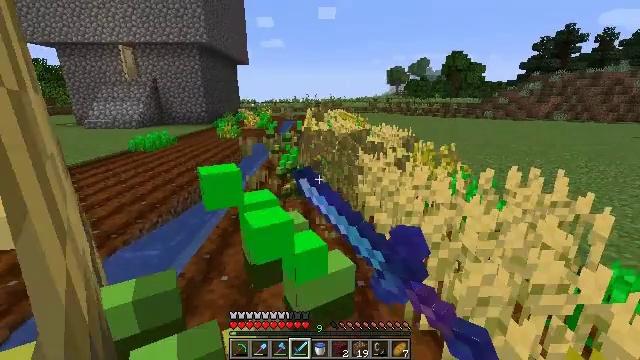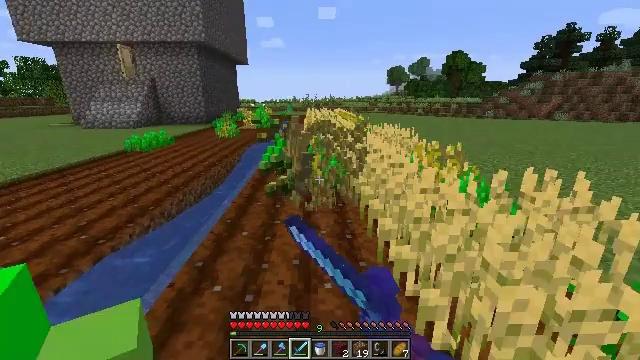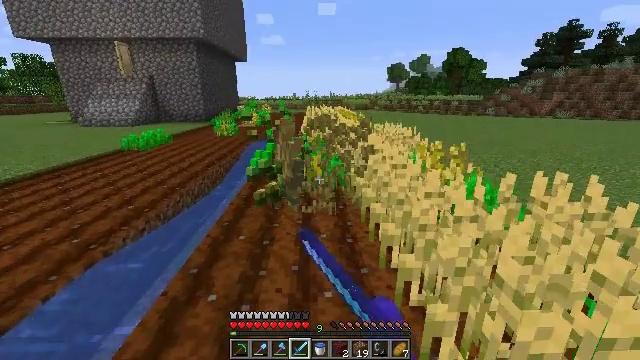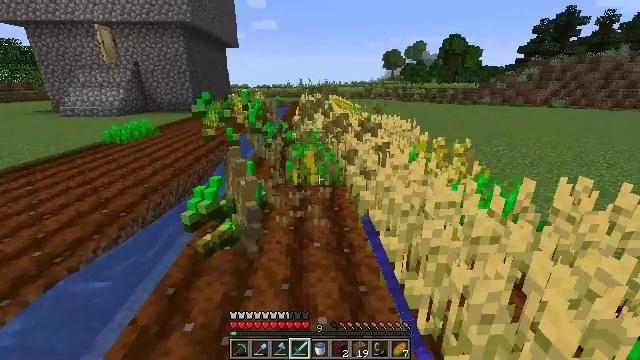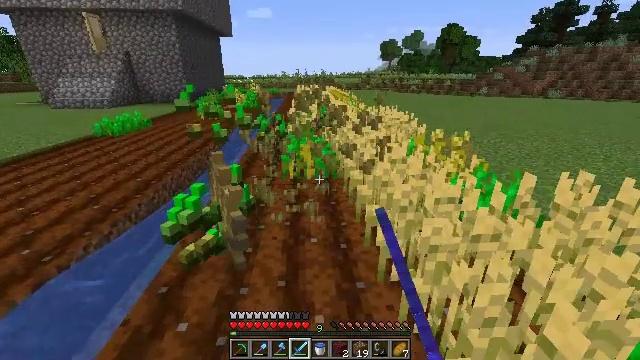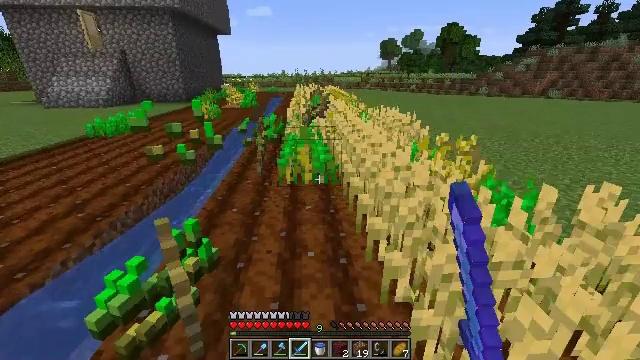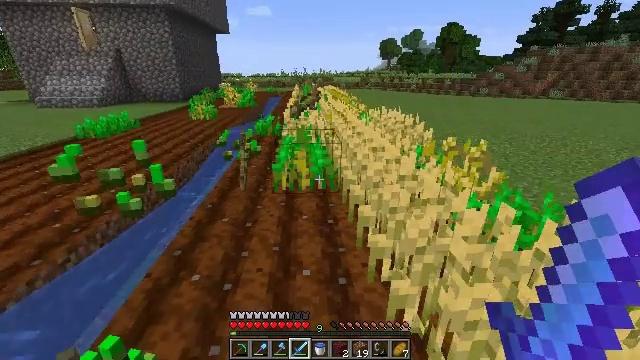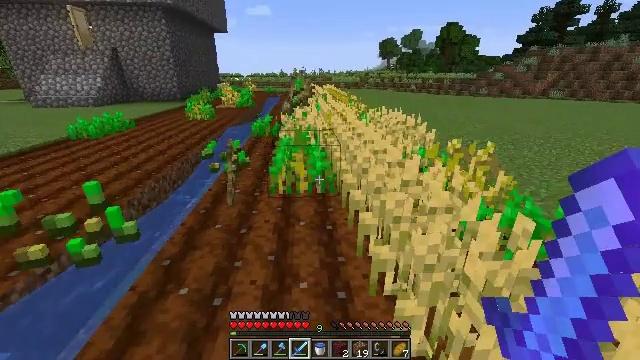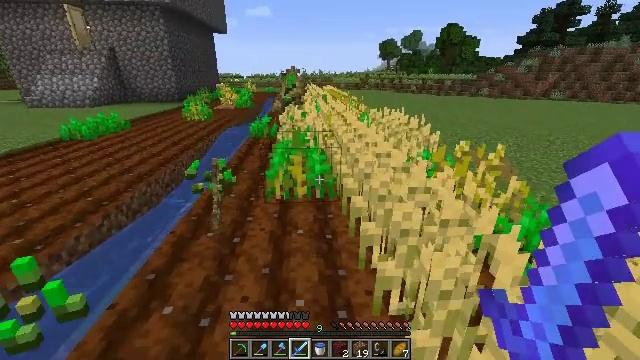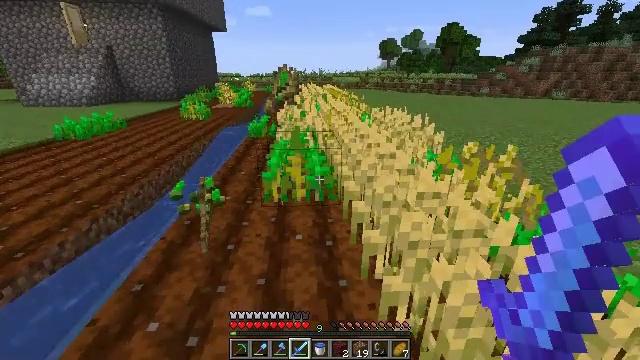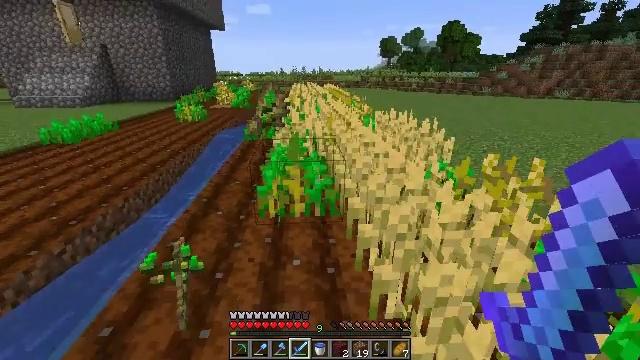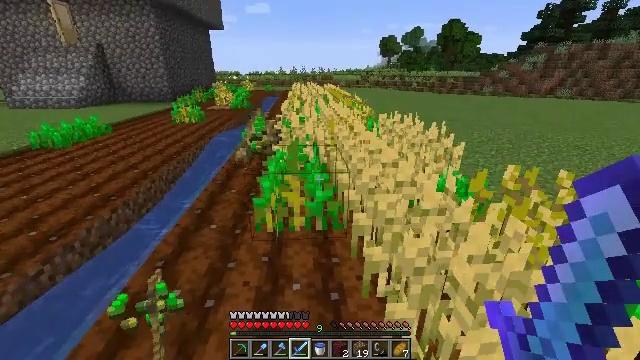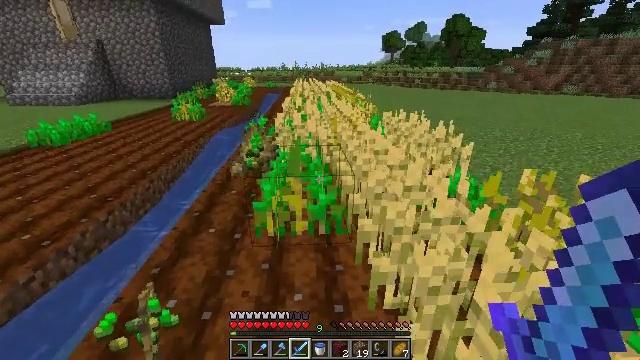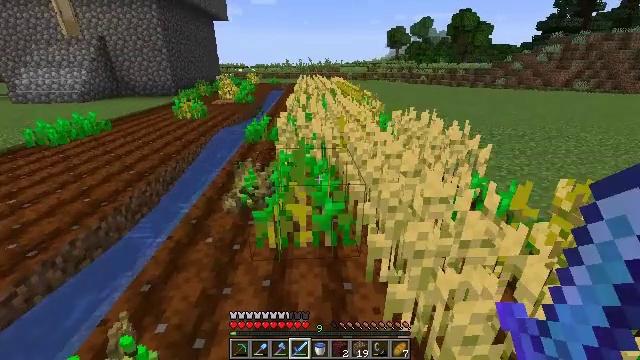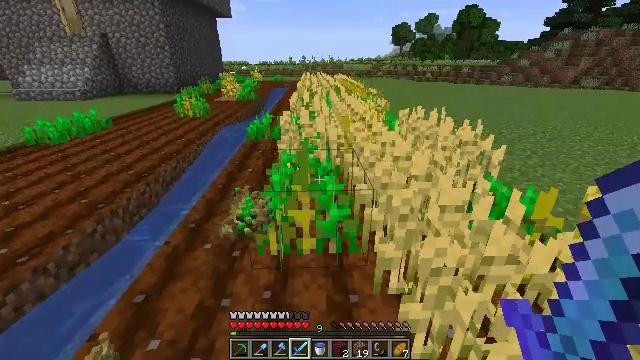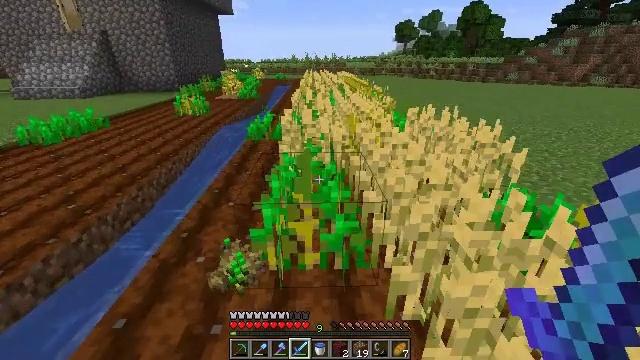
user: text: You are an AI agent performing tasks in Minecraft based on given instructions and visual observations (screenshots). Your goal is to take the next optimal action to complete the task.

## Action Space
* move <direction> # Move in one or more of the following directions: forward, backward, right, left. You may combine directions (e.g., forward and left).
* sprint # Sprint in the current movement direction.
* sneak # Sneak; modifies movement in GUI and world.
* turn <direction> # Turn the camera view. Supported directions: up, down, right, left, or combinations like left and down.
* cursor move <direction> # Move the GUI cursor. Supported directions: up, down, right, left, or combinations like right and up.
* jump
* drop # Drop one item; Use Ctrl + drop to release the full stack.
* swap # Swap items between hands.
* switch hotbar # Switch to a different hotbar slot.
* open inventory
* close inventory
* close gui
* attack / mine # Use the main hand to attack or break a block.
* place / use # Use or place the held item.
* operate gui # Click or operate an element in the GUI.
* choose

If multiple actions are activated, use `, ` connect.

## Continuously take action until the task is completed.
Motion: motion action
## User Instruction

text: Get wheat from the farmland.
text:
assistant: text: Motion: move forward, attack / mine
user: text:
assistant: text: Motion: move forward, attack / mine
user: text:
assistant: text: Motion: move forward, turn right and down
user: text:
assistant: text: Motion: move forward, turn down
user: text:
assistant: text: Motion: move forward
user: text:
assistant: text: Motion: move forward
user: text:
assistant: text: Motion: move forward
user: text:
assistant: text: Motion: move forward
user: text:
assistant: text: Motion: move forward
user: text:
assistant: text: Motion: move forward
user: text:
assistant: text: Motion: move forward
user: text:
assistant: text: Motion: move forward
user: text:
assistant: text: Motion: move forward
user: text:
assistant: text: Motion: move forward
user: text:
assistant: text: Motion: move forward
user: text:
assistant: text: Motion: move forward
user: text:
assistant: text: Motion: move forward, attack / mine
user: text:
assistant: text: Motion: move forward, attack / mine
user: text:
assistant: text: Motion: move forward, attack / mine
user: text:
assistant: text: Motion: move forward, attack / mine
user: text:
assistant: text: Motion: move forward, attack / mine
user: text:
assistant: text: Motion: move forward, attack / mine
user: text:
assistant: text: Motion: move forward, attack / mine
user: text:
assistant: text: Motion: move forward, turn up, attack / mine
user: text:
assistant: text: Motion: move forward, attack / mine
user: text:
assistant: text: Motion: move forward, attack / mine
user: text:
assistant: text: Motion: move forward, attack / mine
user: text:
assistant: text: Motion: move forward, attack / mine
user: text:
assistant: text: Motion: move forward
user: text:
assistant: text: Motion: move forward